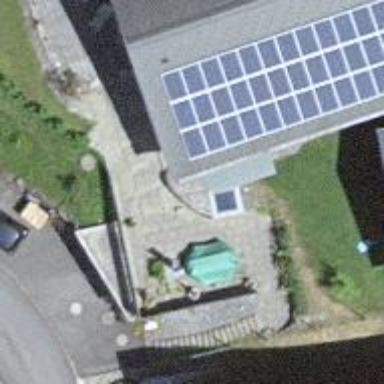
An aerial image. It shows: Solar power generator.